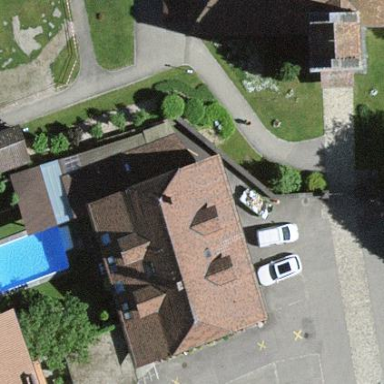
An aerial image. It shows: Residential building.